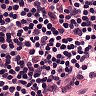
Metastatic tissue present: no